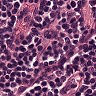
Metastatic tissue present: no